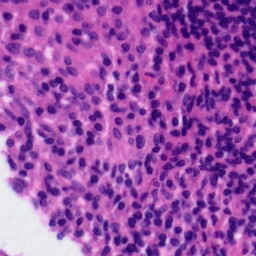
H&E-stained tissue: Tonsil